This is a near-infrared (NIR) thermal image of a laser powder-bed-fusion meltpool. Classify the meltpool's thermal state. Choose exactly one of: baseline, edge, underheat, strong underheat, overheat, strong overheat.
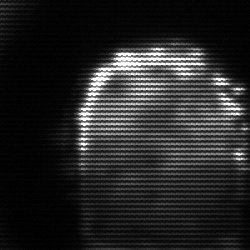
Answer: baseline